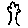
Label: tree